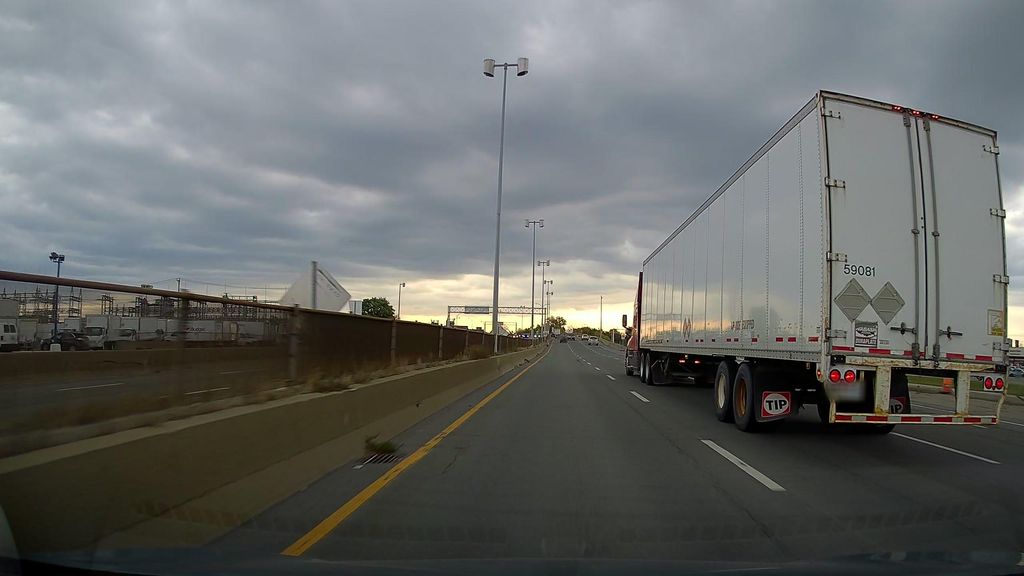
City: montreal